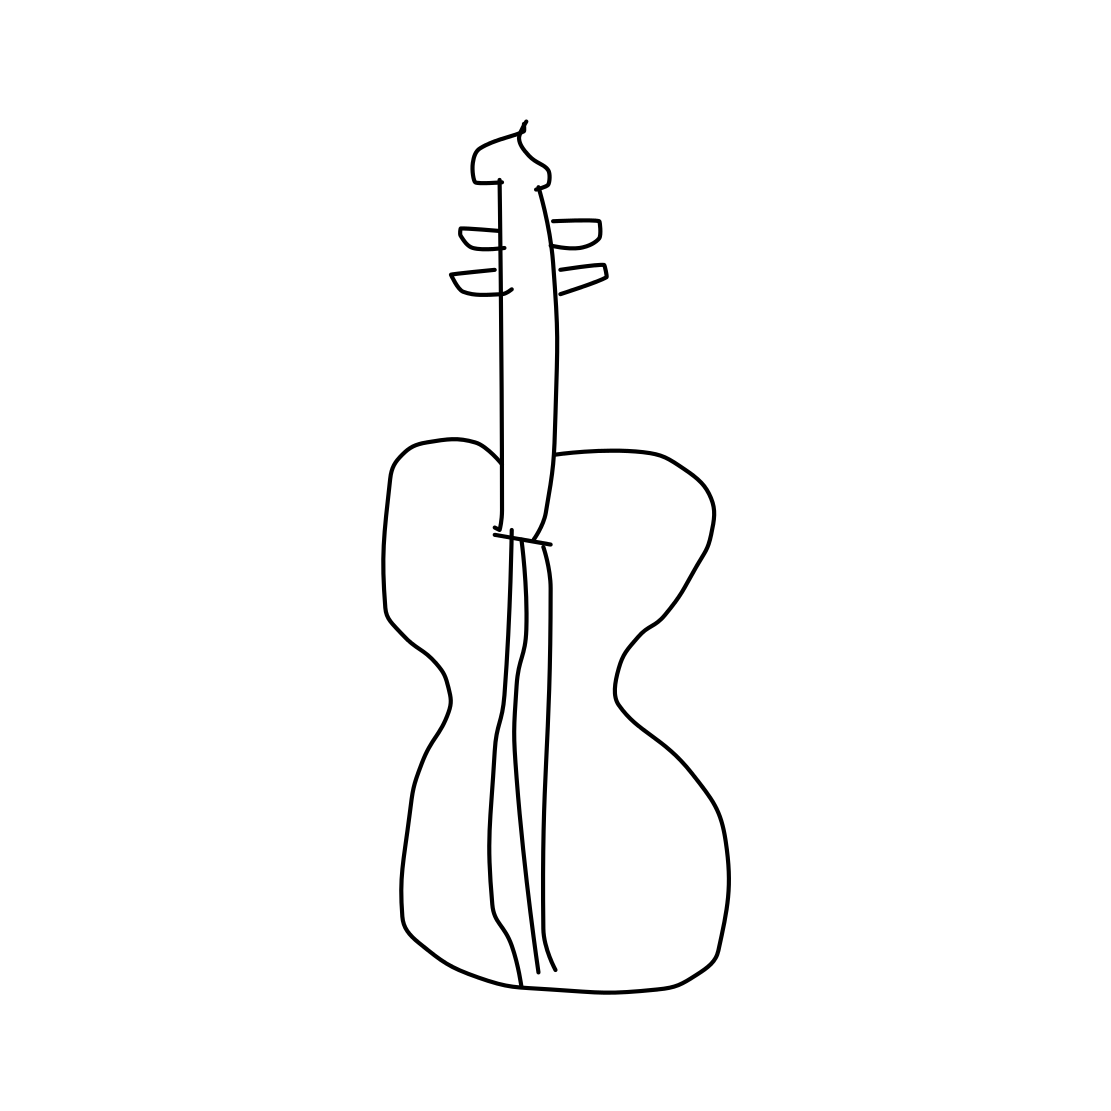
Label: violin